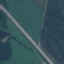
Land use / land cover class: Highway